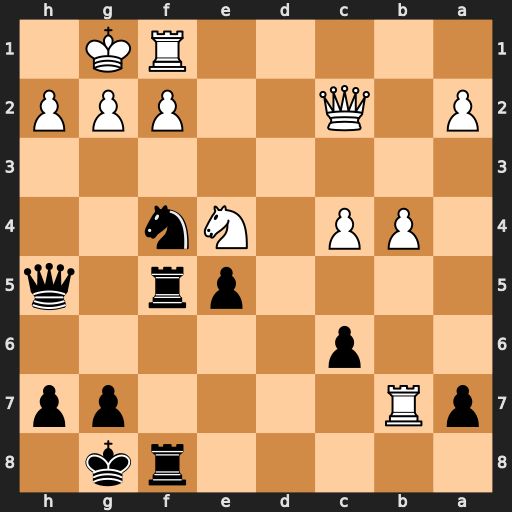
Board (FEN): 5rk1/pR4pp/2p5/4pr1q/1PP1Nn2/8/P1Q2PPP/5RK1
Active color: b
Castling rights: -
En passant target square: -
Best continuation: Ne2+ Qxe2 Qxe2